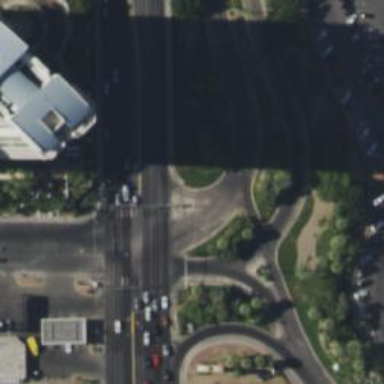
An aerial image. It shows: Solid stop line on the road.